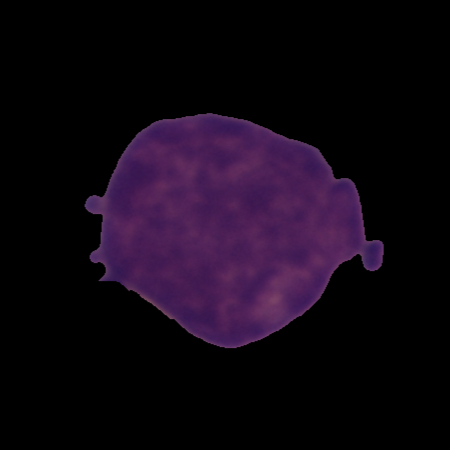
Label: cancer